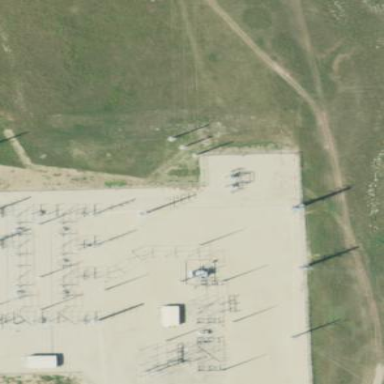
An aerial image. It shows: There is distribution substation enclosed by fence.